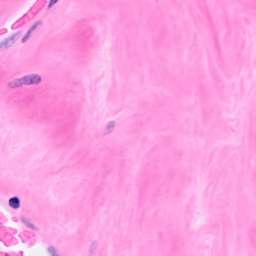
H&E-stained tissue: Breast